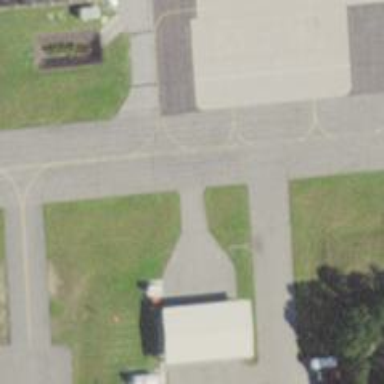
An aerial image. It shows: View of taxiway at the airport.